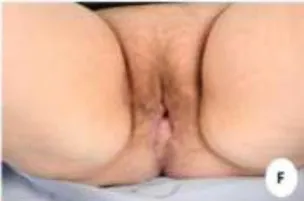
Key steps in combined posterior vaginal wall defect and perineal reconstruction post- Extralevator Abdominoperineal Excision (ELAPE) using Perineal Turnover (PTO) flap. (f-g) Results at six weeks post-operative.
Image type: medical_photograph (other_medical_photograph)